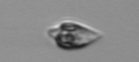
Label: Oxytoxum